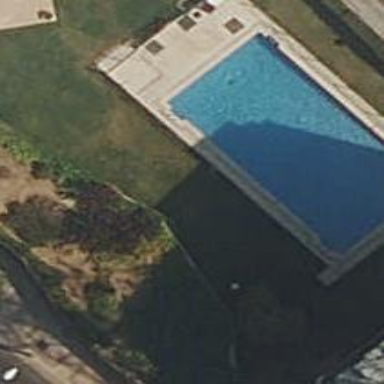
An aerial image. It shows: Swimming pool located in leisure land.